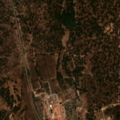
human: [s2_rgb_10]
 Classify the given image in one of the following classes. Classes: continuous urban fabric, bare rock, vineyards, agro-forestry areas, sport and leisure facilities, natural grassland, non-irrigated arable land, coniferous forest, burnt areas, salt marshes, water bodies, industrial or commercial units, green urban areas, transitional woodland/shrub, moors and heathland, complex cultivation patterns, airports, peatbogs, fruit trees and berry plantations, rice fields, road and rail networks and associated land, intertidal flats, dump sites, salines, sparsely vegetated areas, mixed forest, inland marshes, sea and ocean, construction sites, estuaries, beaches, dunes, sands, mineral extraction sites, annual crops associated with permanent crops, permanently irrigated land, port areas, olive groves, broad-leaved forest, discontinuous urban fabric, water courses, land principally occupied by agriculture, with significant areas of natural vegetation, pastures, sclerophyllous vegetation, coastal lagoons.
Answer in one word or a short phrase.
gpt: discontinuous urban fabric, olive groves, land principally occupied by agriculture, with significant areas of natural vegetation, agro-forestry areas, broad-leaved forest